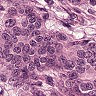
Metastatic tissue present: yes